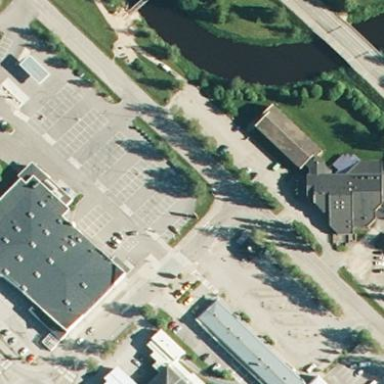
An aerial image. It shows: Hotel.